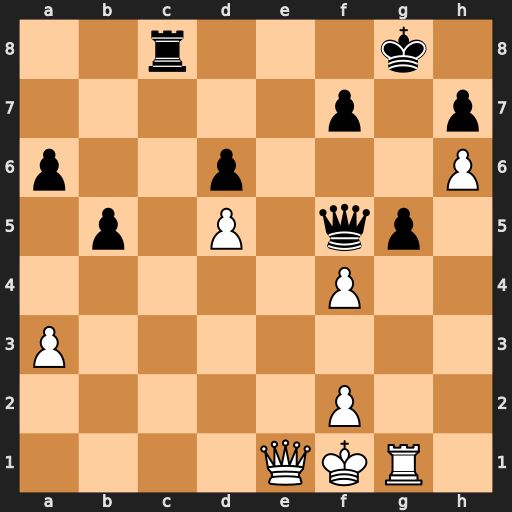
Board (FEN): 2r3k1/5p1p/p2p3P/1p1P1qp1/5P2/P7/5P2/4QKR1
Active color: w
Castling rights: -
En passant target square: -
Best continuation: Rxg5+ Qxg5 fxg5